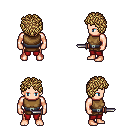
a pixel art fantasy rpg character, male body template, human, light skin, leather chest armor, red pants, blonde curly afro hairstyle, dagger, four views (front, back, left, right), 2x2 character sprite sheet, small pixel art, hard edges, no anti-aliasing